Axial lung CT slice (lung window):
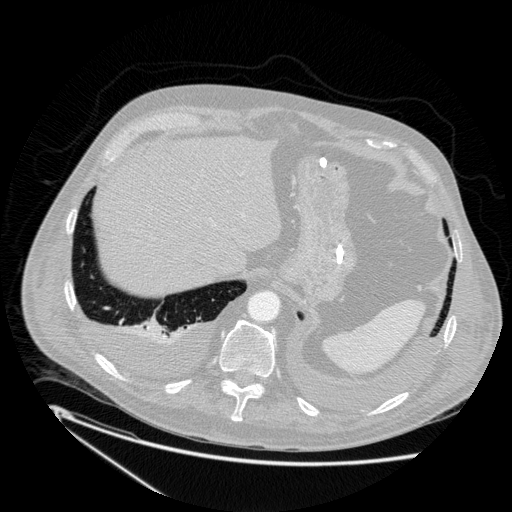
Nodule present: no